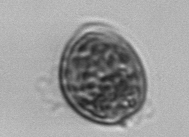
Label: Prorocentrum